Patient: sex F, age 46
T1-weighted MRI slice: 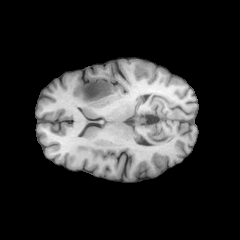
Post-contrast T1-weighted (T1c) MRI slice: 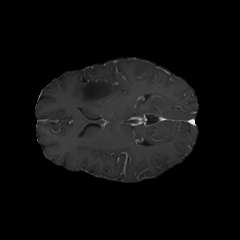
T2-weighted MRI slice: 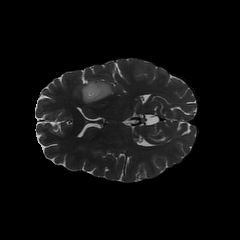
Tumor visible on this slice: yes
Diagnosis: Astrocytoma, IDH-mutant
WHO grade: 2